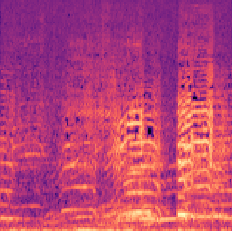
Sound class: Cow